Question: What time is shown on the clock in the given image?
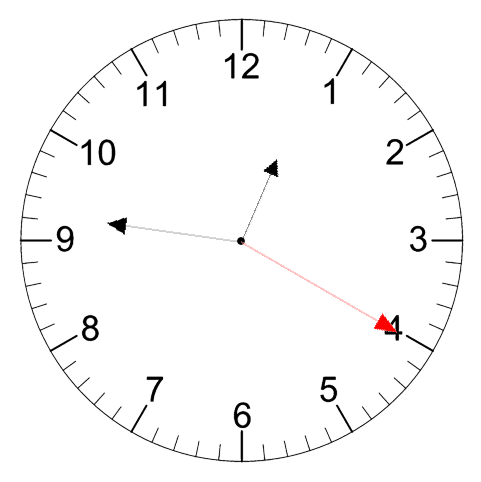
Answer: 12:46:20